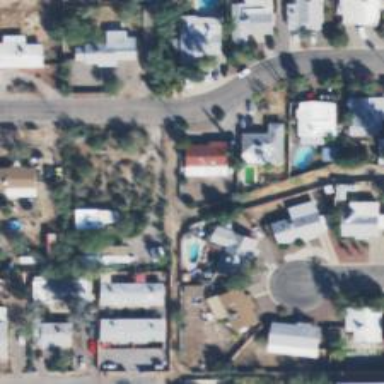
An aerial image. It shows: Alleyway designated as service road.